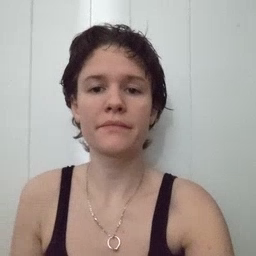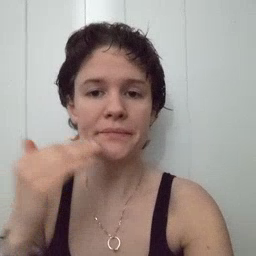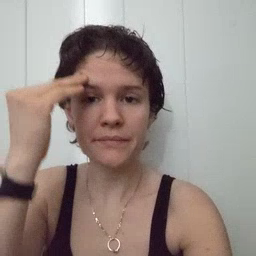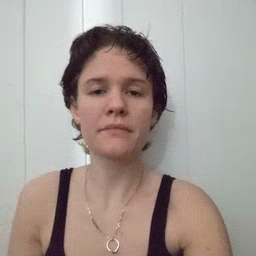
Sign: head